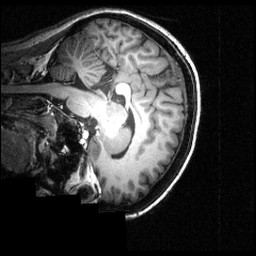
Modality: T1w
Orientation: sagittal
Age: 24
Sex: female
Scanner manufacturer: siemens
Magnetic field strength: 3.951 T
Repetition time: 1.5 s
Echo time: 0.00335 s